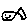
Label: fish